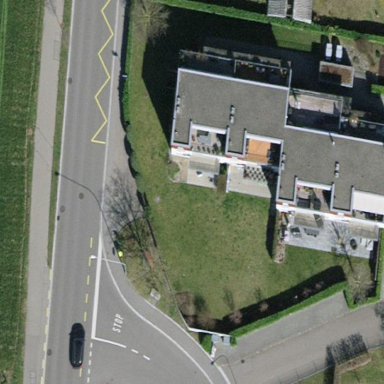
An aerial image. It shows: Building with flat roof.